Question: I want to show the map here by google map api in local environment.
I used the google api geolocation sample,
I have successfully showed the map in IE, but I could not show it in google chrome.
'''
<!DOCTYPE html>
<html>
<head>
<title>Geolocation</title>
<meta name="viewport" content="initial-scale=1.0, user-scalable=no">
<meta charset="utf-8">
<style>
html, body {
height: 100%;
margin: 0;
padding: 0;
}
#map {
height: 100%;
}
</style>
</head>
<body>
<div id="map"></div>
<script>
// Note: This example requires that you consent to location sharing when
// prompted by your browser. If you see the error "The Geolocation service
// failed.", it means you probably did not give permission for the browser to
// locate you.
function initMap() {
var map = new google.maps.Map(document.getElementById('map'), {
center: {lat: -34.397, lng: 150.644},
zoom: 6
});
var infoWindow = new google.maps.InfoWindow({map: map});
// Try HTML5 geolocation.
if (navigator.geolocation) {
navigator.geolocation.getCurrentPosition(function(position) {
var pos = {
lat: position.coords.latitude,
lng: position.coords.longitude
};
infoWindow.setPosition(pos);
infoWindow.setContent('Location found.');
map.setCenter(pos);
}, function() {
handleLocationError(true, infoWindow, map.getCenter());
});
} else {
// Browser doesn't support Geolocation
handleLocationError(false, infoWindow, map.getCenter());
}
}
function handleLocationError(browserHasGeolocation, infoWindow, pos) {
infoWindow.setPosition(pos);
infoWindow.setContent(browserHasGeolocation ?
'Error: The Geolocation service failed.' :
'Error: Your browser doesn't support geolocation.');
}
</script>
<script src="https://maps.googleapis.com/maps/api/js?key=API KEY&signed_in=true&callback=initMap"
async defer>
</script>
</body>
</html>
'''
I show you the error message below.

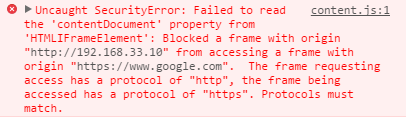
Answer: The error says it all. http and https protocols don't match. Try my procedure on how to runs these Map samples successfully. I am able to test every Map JS sample thanks to my local server.
1. Make sure you have Python installed in your computer.
2. Run this command in your terminal : python -m SimpleHTTPServer 8000 'Serving HTTP on 0.0.0.0 port 8000 ...' means you're local server is ready.
3. Go to Google Developer Console. Register http://localhost:8000 as URL origin under the same API key credentials you're using. (It'll take at least 5 mins to take effect)
4. Run your google map file like http://localhost:8000/geolocation.html in the omnibox/address bar.
Hope this helps.